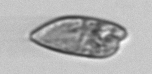
Label: Prorocentrum_dentatum